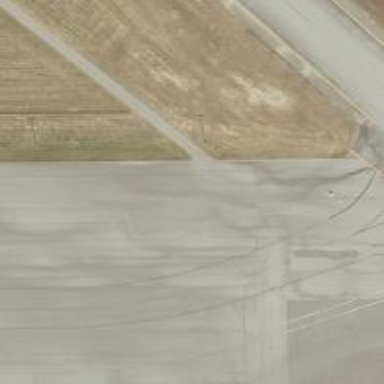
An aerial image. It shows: Image of taxiway at airport.